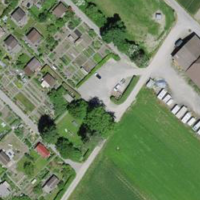
EUNIS habitat code: 53
Species observed at this site:
Geranium sanguineum